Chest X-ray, AP view. Patient: 64 years old, sex M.
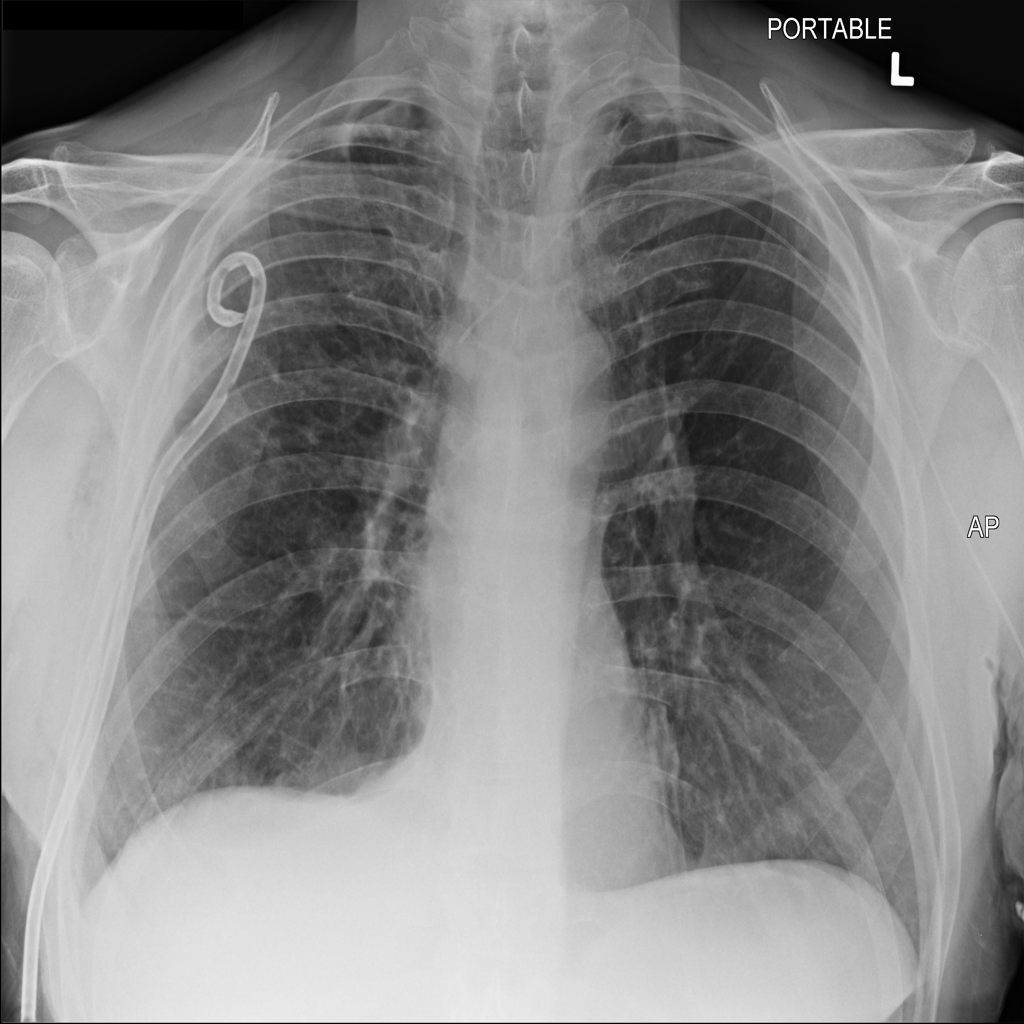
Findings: Pneumothorax